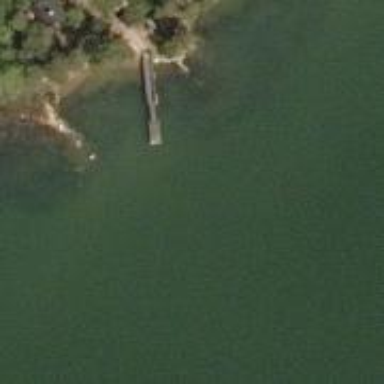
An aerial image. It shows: Man-made pier.